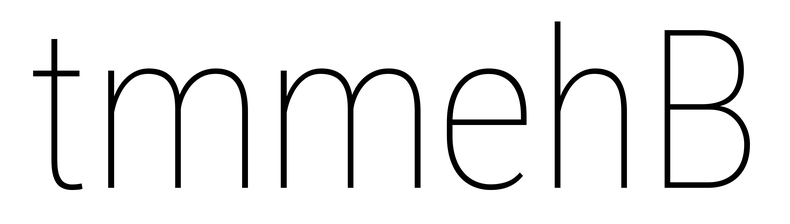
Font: Roboto_Condensed_Thin